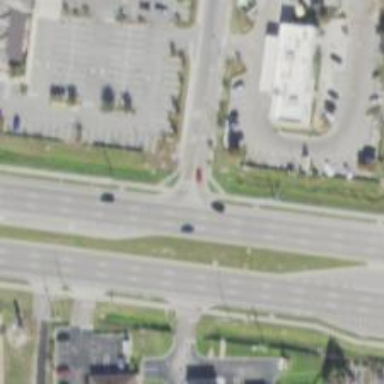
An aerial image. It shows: Uncontrolled road crossing.